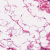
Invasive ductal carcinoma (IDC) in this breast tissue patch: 0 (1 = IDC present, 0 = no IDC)